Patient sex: M
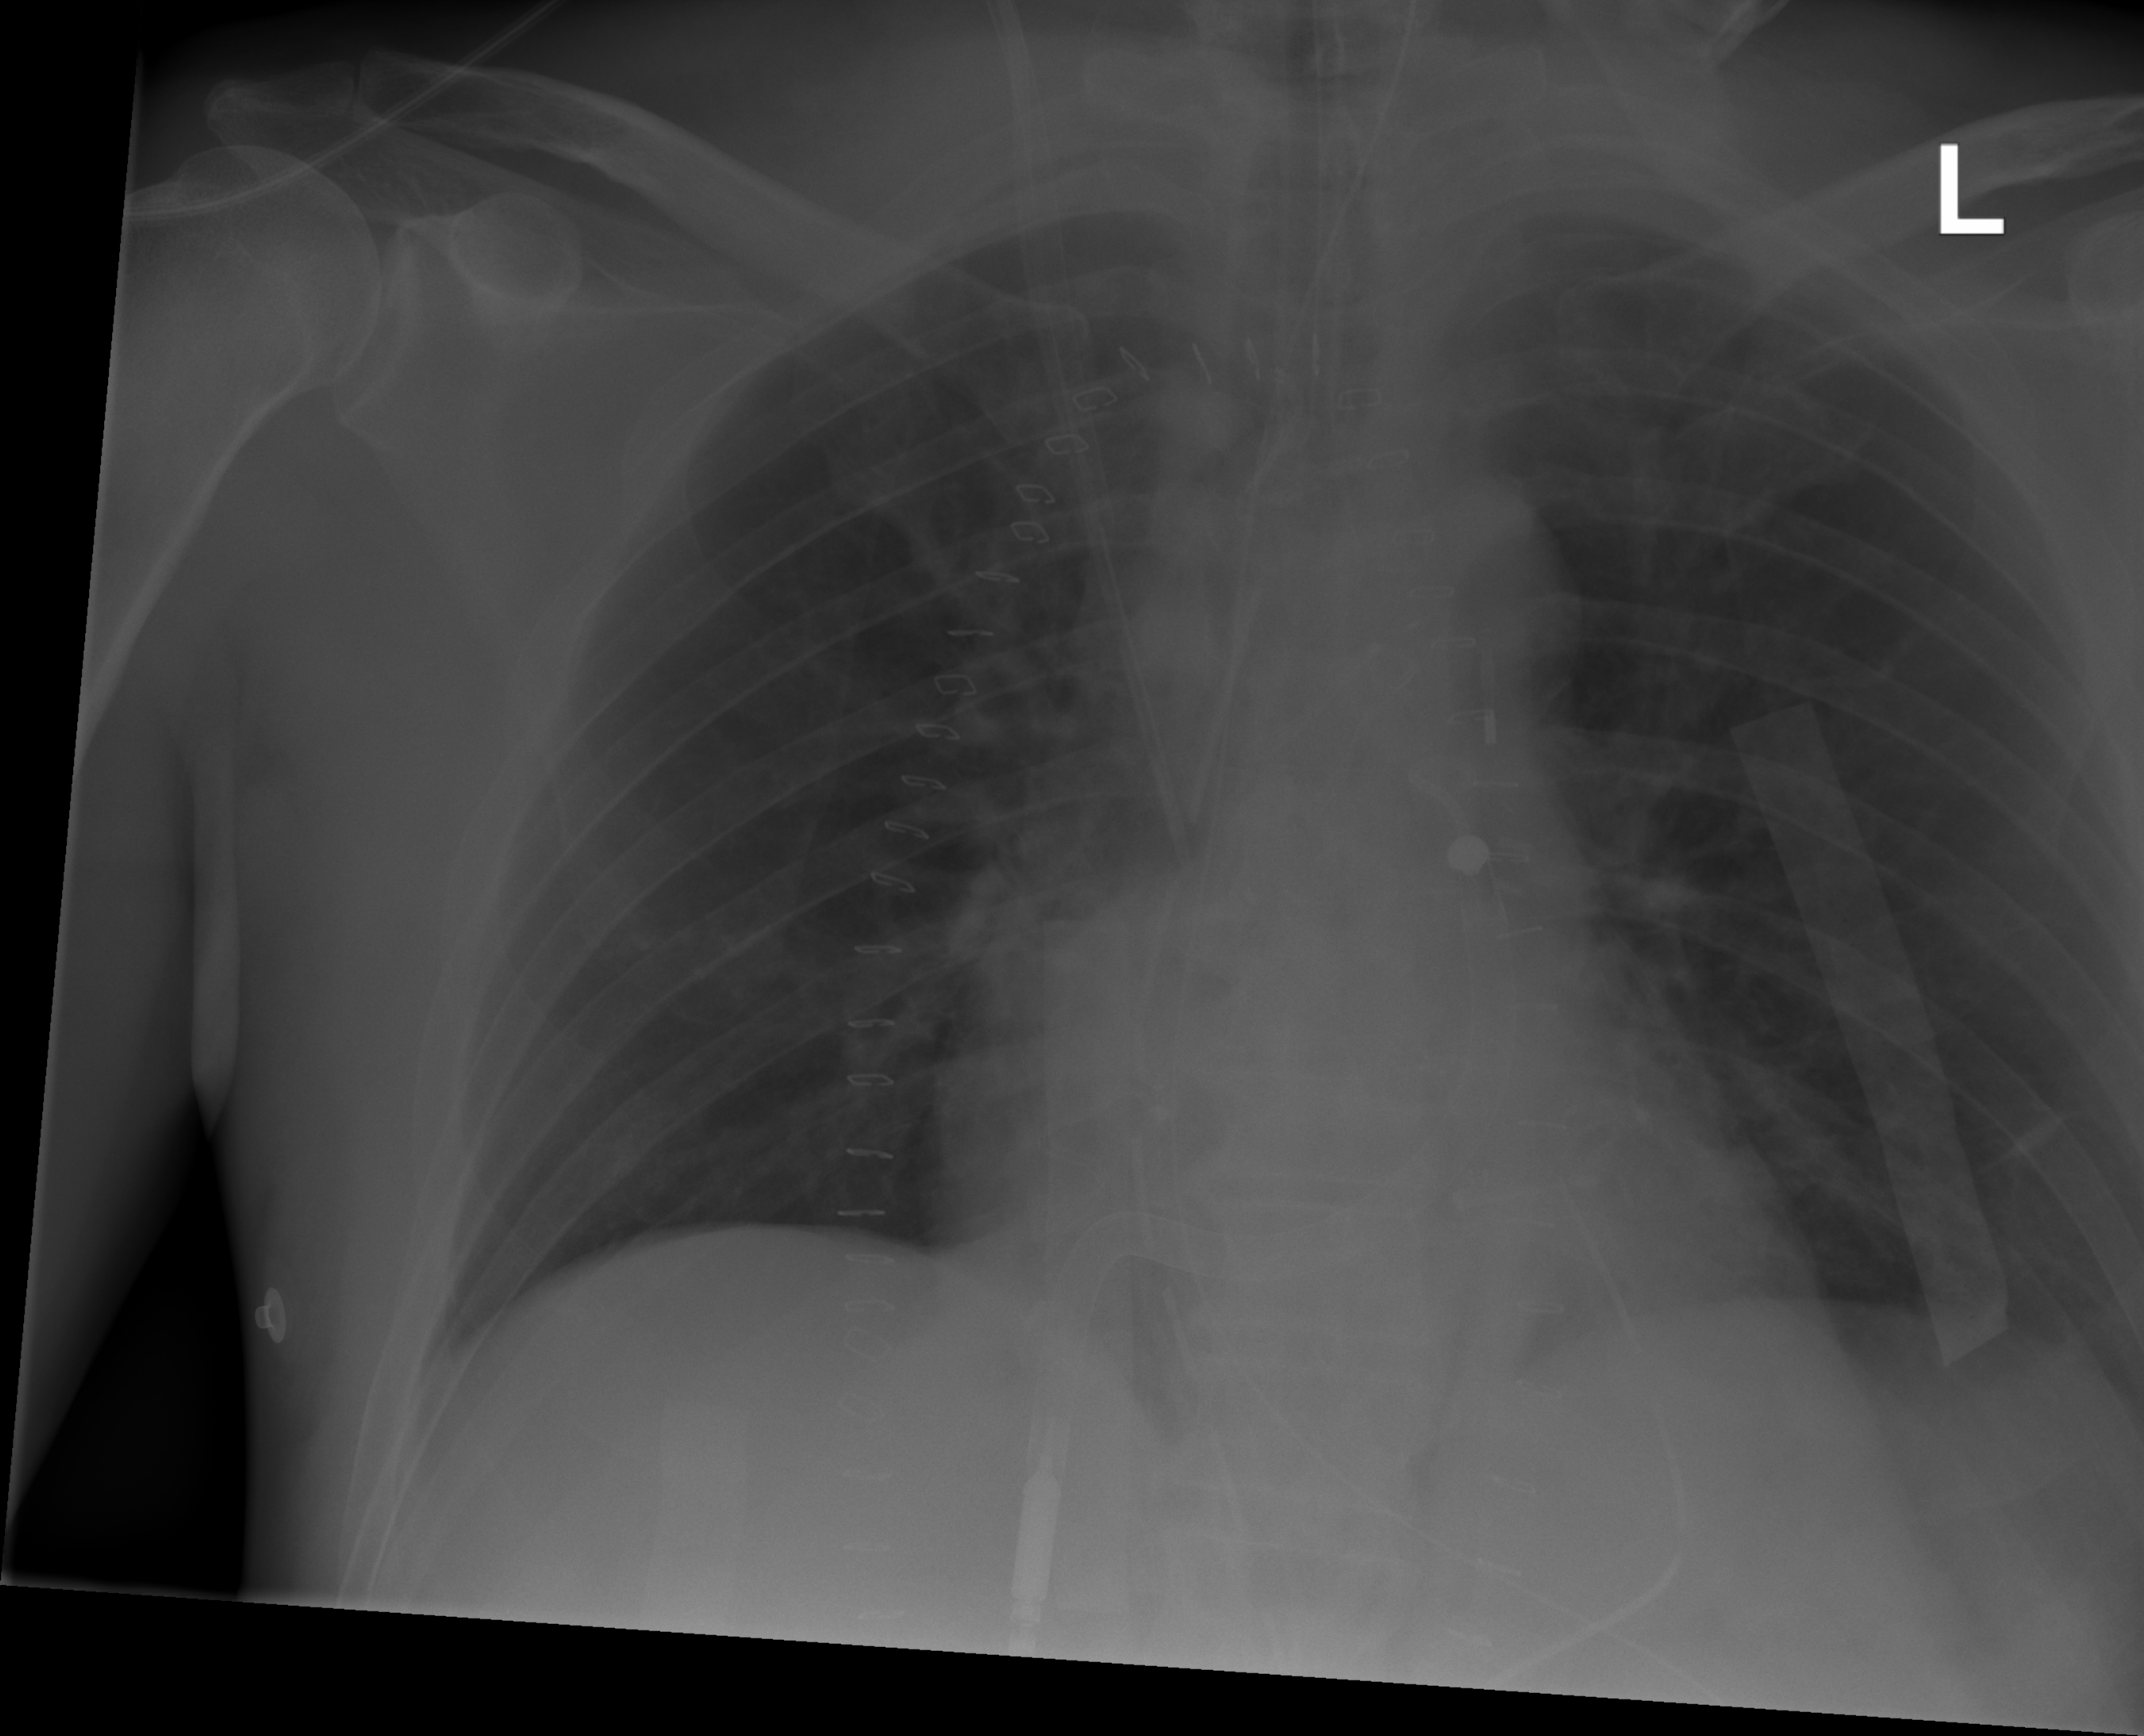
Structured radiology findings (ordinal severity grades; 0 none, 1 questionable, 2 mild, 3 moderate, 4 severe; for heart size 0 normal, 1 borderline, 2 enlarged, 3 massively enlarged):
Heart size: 1
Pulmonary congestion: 0
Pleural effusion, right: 0
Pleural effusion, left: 0
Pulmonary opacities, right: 0
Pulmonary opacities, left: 0
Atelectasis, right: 0
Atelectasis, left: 0